Question: I have a table with item names and dates at the side of them. I then have another table that i need to add all the objects with a certain date on them adding into this from the table. For example i want to take all the objects with the date 03/08/13 from this table and add them to another array. Is this even possible the only way i could think of is to have a similar method to the search bar filter method. Any help would be greatly appreciated.
The table above has two separate NSMutableArrays for the labels so i would need to have two filter arrays i think.

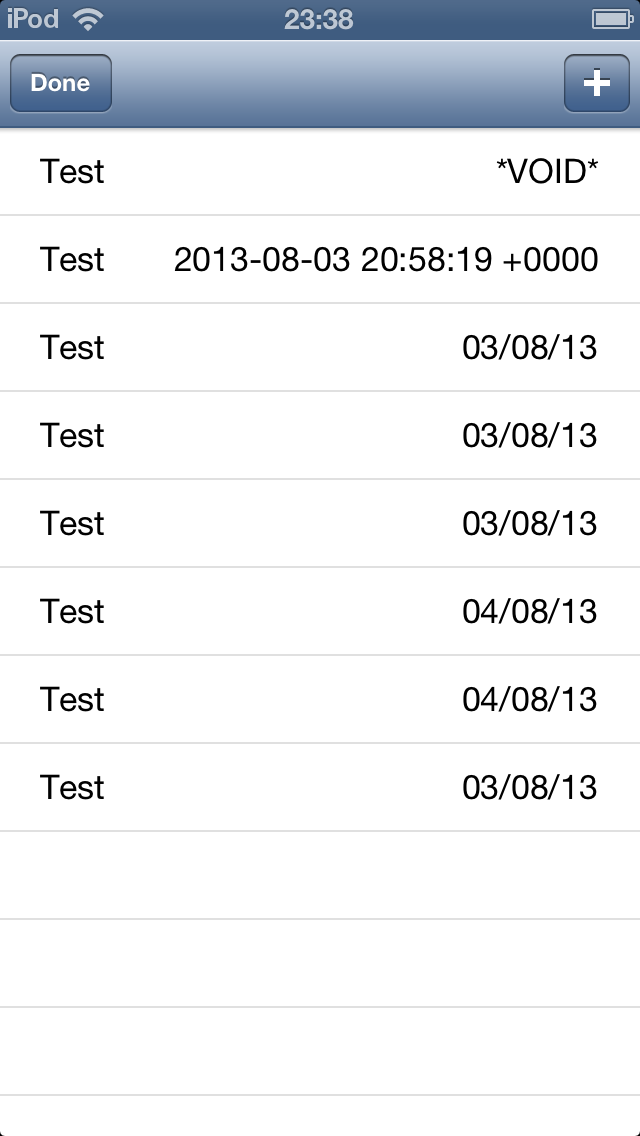
Answer: You don't need to use 2 arrays: 1 for each label. Instead, you can use an 'NSDictionary' object and assign data to keys which correspond to different elements of your cell. After that, to do your date filtering, you can do the following:
'''
// Create current calendar
NSCalendar *calendar = [NSCalendar currentCalendar];
// Setup date components from date
NSDateComponents *dateComponents = [calendar components:(NSYearCalendarUnit | NSMonthCalendarUnit | NSDayCalendarUnit) fromDate:[NSDate date]];
// Set date components
[dateComponents setHour:0];
[dateComponents setMinute:0];
[dateComponents setSecond:0];
NSDate *startOfDate = [calendar dateFromComponents:dateComponents];
[dateComponents setHour:23];
[dateComponents setMinute:59];
[dateComponents setSecond:59];
NSDate *endOfDate = [calendar dateFromComponents:dateComponents];
// Create predicate to filter your date
NSPredicate *predicate = [NSPredicate predicateWithFormat:@"(cellDate > %@) AND (cellDate < %@)",startOfDate, endOfDate];
NSArray *filteredArray = [[NSArray alloc] initWithArray:[tableData filteredArrayUsingPredicate:predicate]];
'''
You should make sure that you store your cell dates as 'NSDate''s in each 'NSDictionary' object. Also, the reason you need to use all that setup above is because if you simply used a '@"cellDate == @filterDate"' predicate, it won't work because of the time factor (unless you happen to know and/or have explicitly specified the exact time of the dates saved).